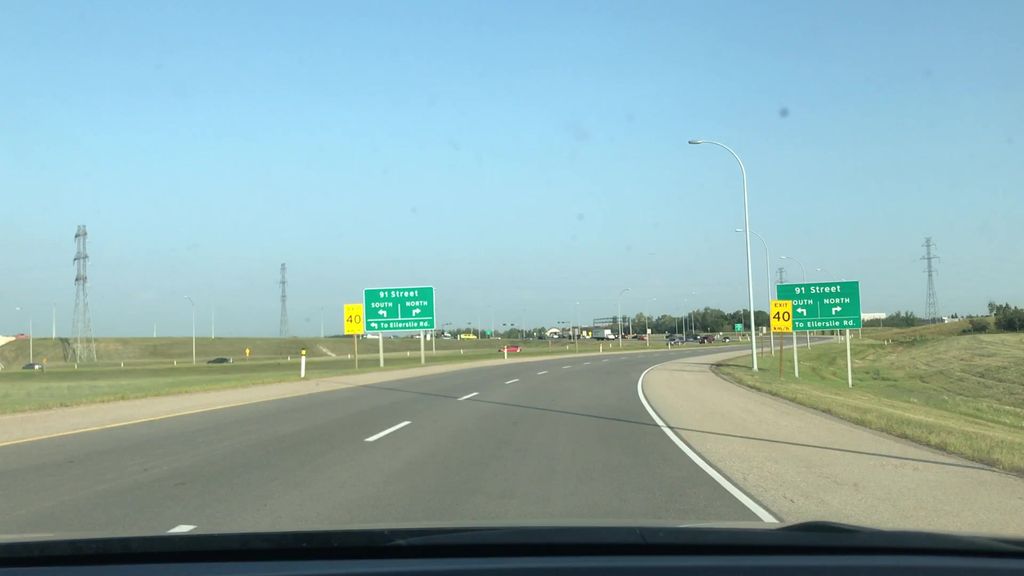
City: edmonton